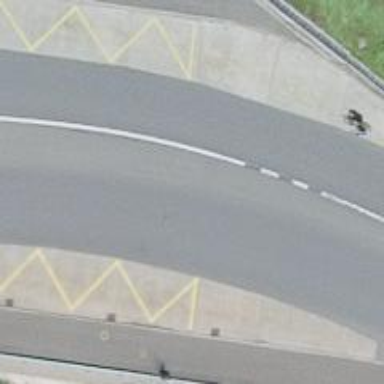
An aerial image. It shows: Bus stop with stop position for public transport.